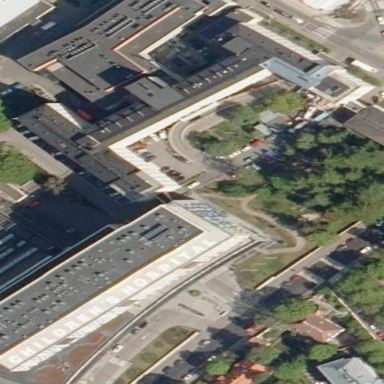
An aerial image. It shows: Hospital building with flat roof.